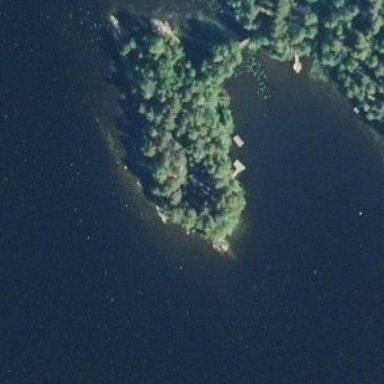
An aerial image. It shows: Islet.